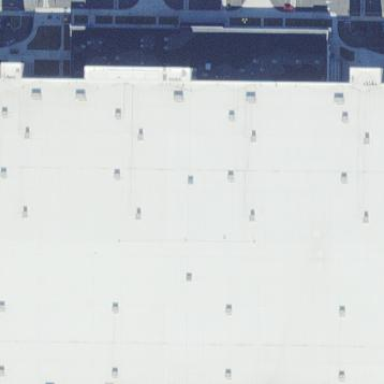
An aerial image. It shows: Warehouse building used as post depot.